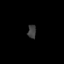
Tissue: skin
Cell type: Others
Senescence score: 0.6928
Nuclear area (px): 108
Mean DAPI intensity: 62.731